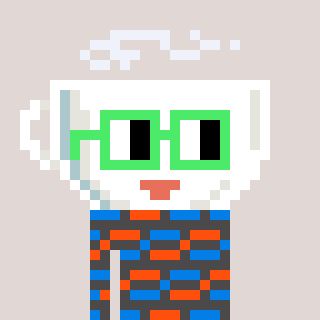
a pixel art character with square light green glasses, a mug-shaped head and a grayscale-colored body on a warm background